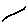
Label: line